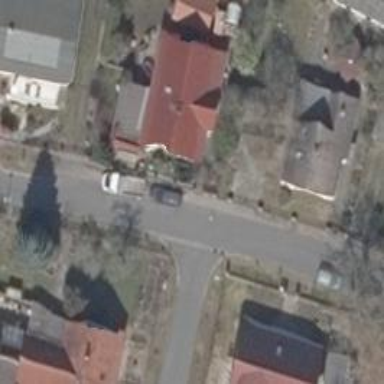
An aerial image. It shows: Residential road.